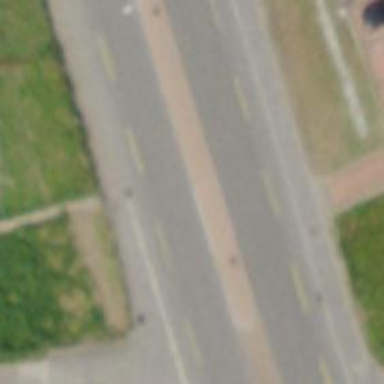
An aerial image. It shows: Uncontrolled zebra crossing on the road.